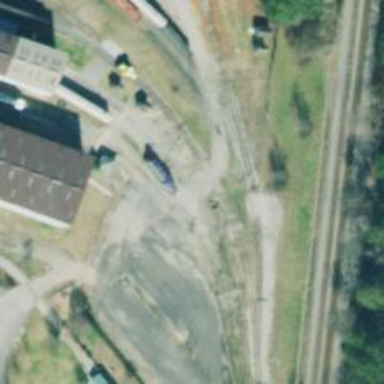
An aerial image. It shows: Level crossing along the railway.